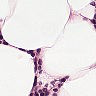
Metastatic tissue present: no